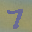
Label: 7